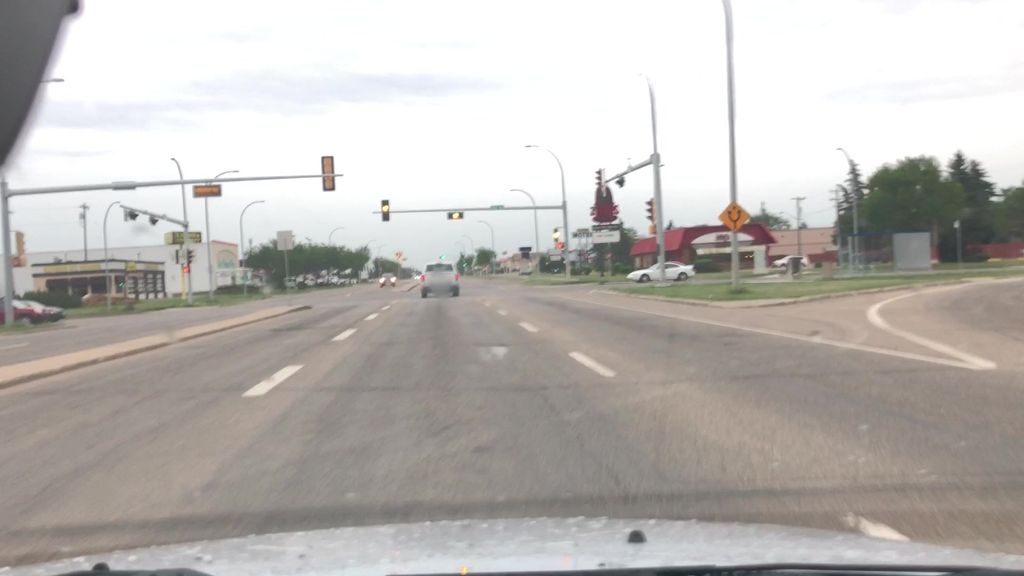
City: edmonton